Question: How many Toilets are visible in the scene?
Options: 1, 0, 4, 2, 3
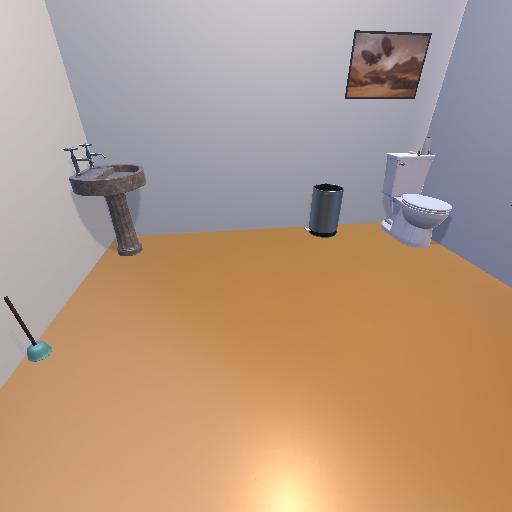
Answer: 1